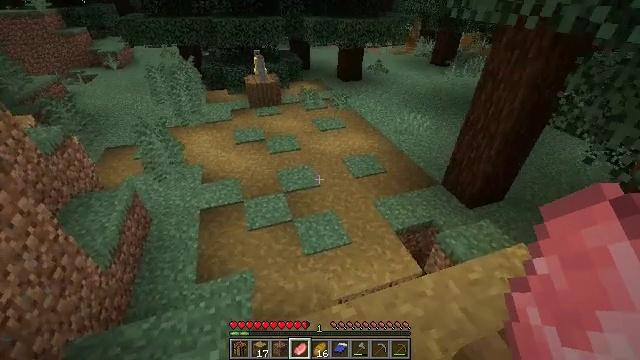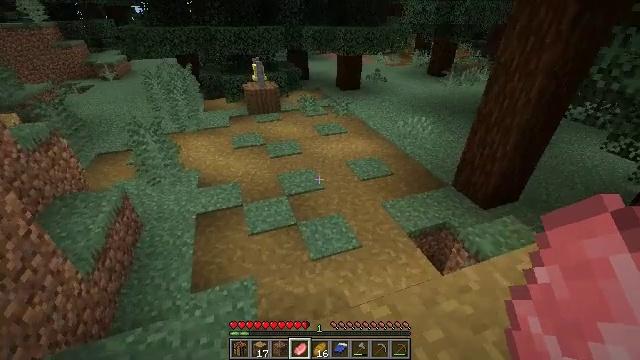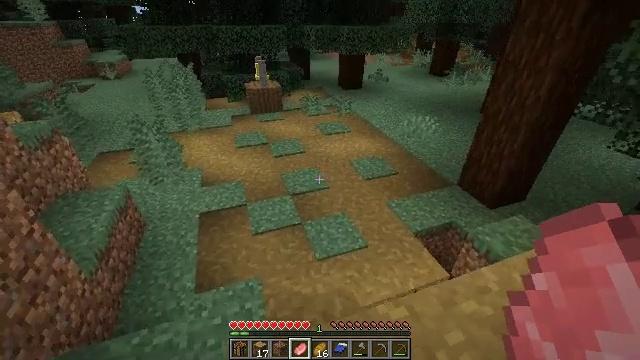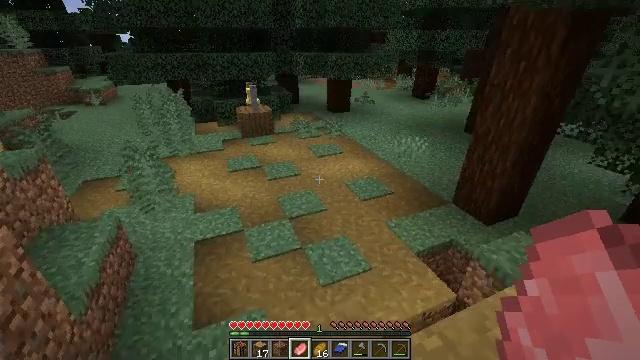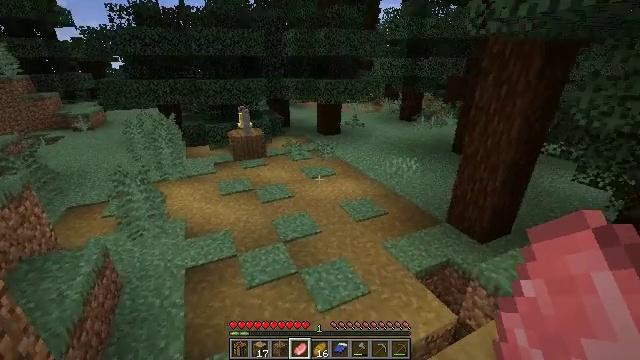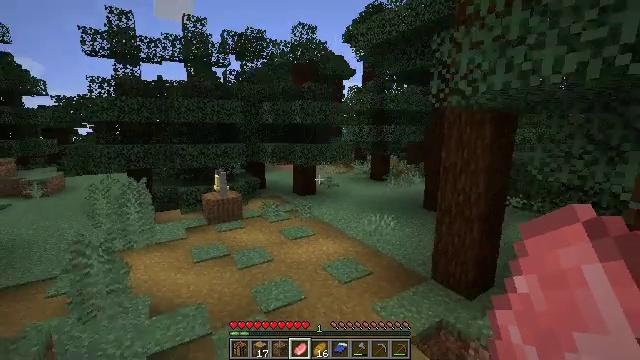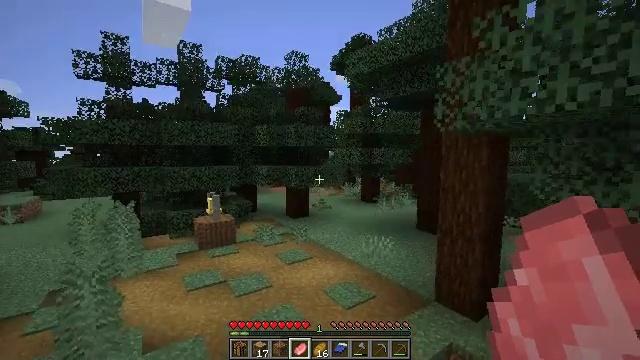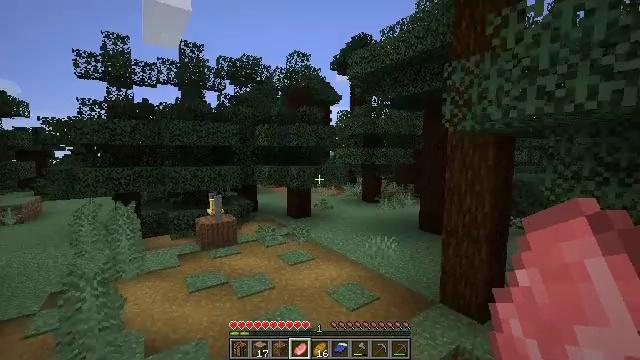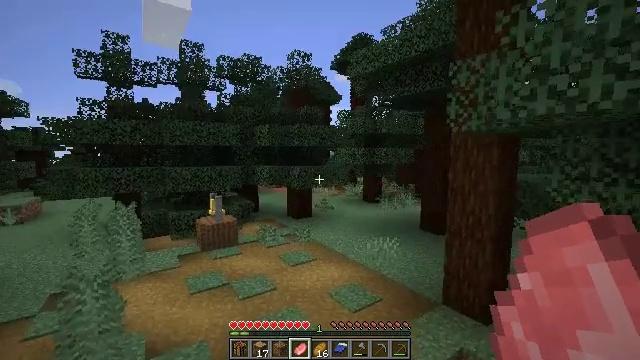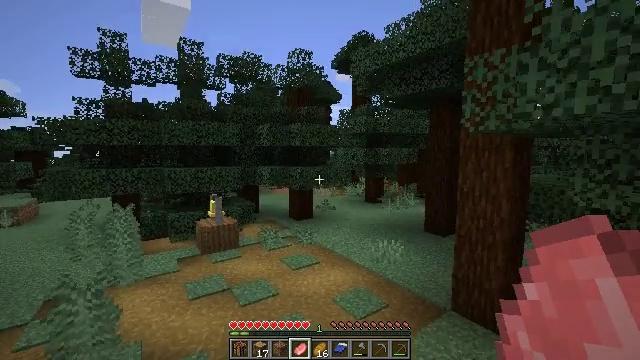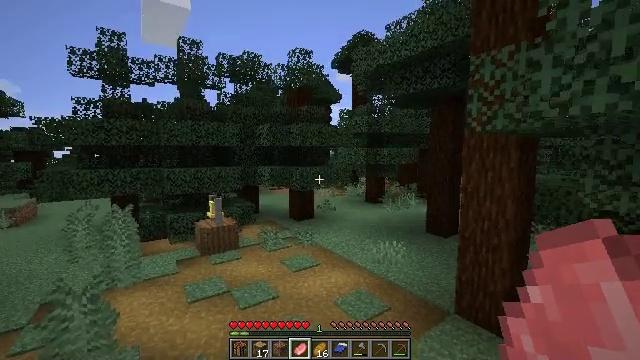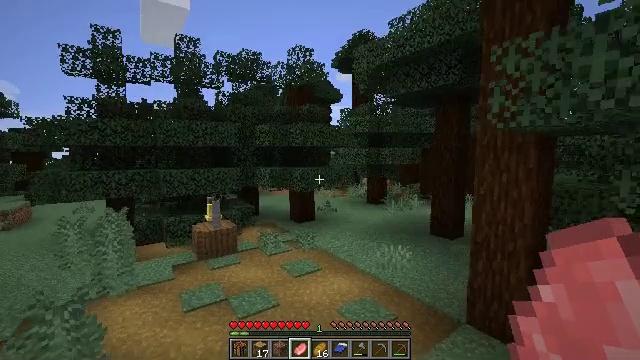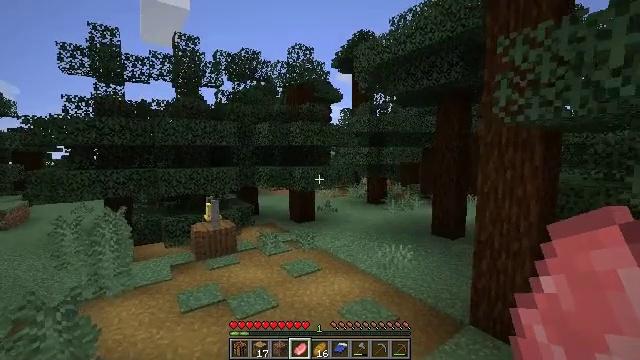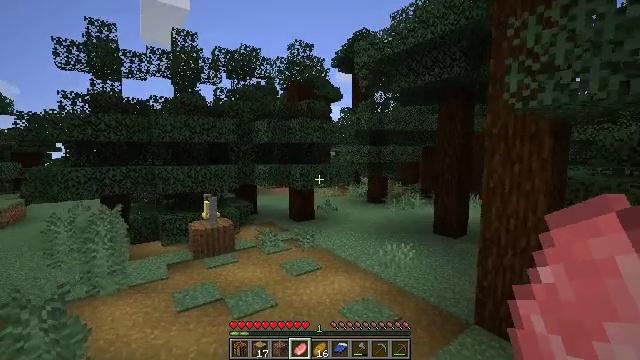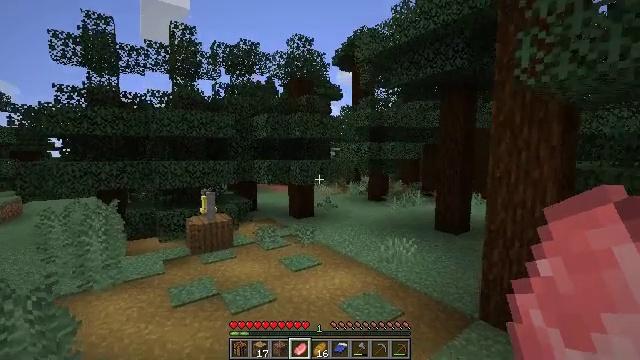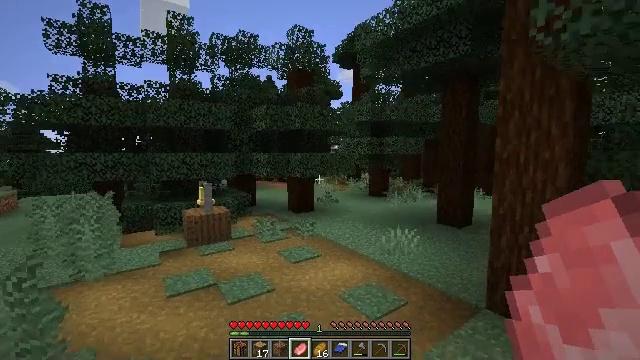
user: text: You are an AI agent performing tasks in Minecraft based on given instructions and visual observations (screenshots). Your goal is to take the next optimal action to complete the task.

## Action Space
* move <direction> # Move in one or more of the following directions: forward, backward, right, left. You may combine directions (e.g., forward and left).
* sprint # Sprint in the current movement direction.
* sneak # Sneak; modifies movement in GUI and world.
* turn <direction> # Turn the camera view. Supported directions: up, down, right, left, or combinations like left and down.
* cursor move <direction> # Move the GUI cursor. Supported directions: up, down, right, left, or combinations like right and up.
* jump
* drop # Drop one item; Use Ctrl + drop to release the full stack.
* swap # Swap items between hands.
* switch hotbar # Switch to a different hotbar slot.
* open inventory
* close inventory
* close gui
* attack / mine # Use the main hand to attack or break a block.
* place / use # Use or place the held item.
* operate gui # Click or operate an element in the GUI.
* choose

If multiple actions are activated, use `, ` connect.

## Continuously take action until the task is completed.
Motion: motion action
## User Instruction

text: Mine the mossy cobblestone underground.
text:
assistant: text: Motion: move left, turn right and up
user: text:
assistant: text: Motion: move left
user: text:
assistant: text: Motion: move left, turn right and up
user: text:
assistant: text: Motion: move left, turn right and up
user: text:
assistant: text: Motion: move left, turn right and up
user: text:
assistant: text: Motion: move left, turn right and up
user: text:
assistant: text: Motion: move forward
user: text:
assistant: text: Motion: move forward
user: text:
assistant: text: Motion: move forward
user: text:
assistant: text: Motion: move forward
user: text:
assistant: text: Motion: move forward
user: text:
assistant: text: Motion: move forward
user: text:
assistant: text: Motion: move forward
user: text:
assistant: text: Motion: move forward
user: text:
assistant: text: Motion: move forward
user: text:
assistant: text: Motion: move forward
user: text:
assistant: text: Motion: move forward
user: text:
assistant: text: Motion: move forward
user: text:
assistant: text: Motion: move forward
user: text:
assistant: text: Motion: move forward
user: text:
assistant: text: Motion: move forward
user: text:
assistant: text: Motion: move forward, turn right and down
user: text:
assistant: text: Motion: move forward, turn right and down
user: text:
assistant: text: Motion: move forward and move left, turn right and down
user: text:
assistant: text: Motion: move left, turn right
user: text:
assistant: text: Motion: move left
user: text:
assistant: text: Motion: move left
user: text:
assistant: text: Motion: move left
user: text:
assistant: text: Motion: move forward and move left
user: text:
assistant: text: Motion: move forward and move left